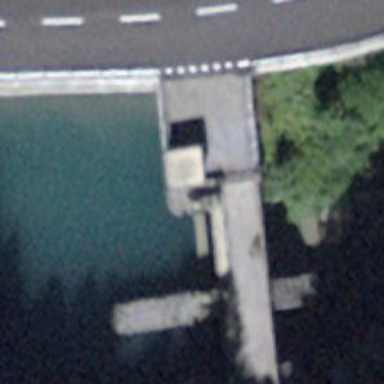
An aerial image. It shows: Retaining wall.